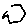
Label: hexagon